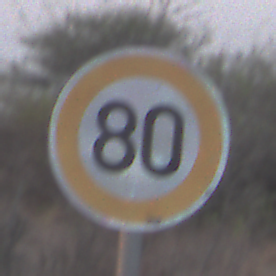
Verkehrszeichen: Geschwindigkeit80
Umgebung: Outdoor, Nature
Tageszeit: SunriseSunset
Wetter: Clear
Licht: Natural
Jahreszeit: NotSpecified
Kontrast: LowContrast